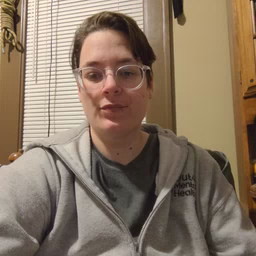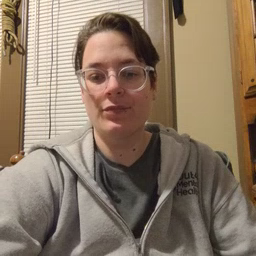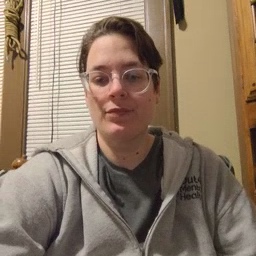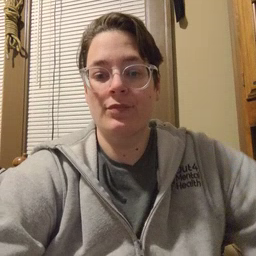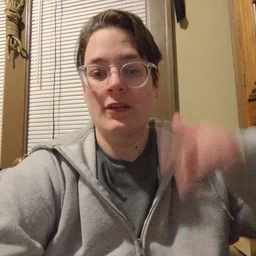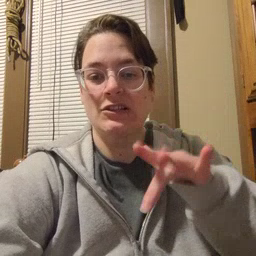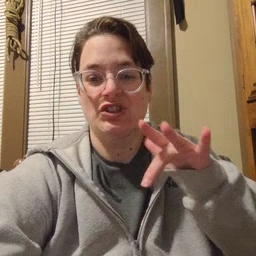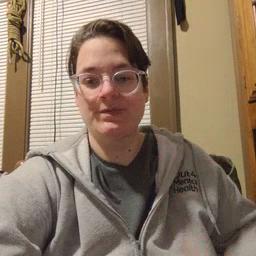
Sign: touch